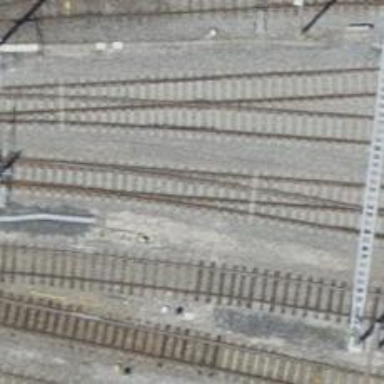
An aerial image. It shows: Rail yard with one track. The electrified railway uses contact line with voltage levels of 3000 and 15000.